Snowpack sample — Rabbit Ears Pass, Jackson County, Colorado, USA (12/17/25, 1:08 PM MST)
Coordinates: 40.387, -106.625
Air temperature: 34 °F
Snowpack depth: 46 cm
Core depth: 40 cm
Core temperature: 28.4 °F
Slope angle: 6°, slope face: 165°
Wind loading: medium
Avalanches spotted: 0
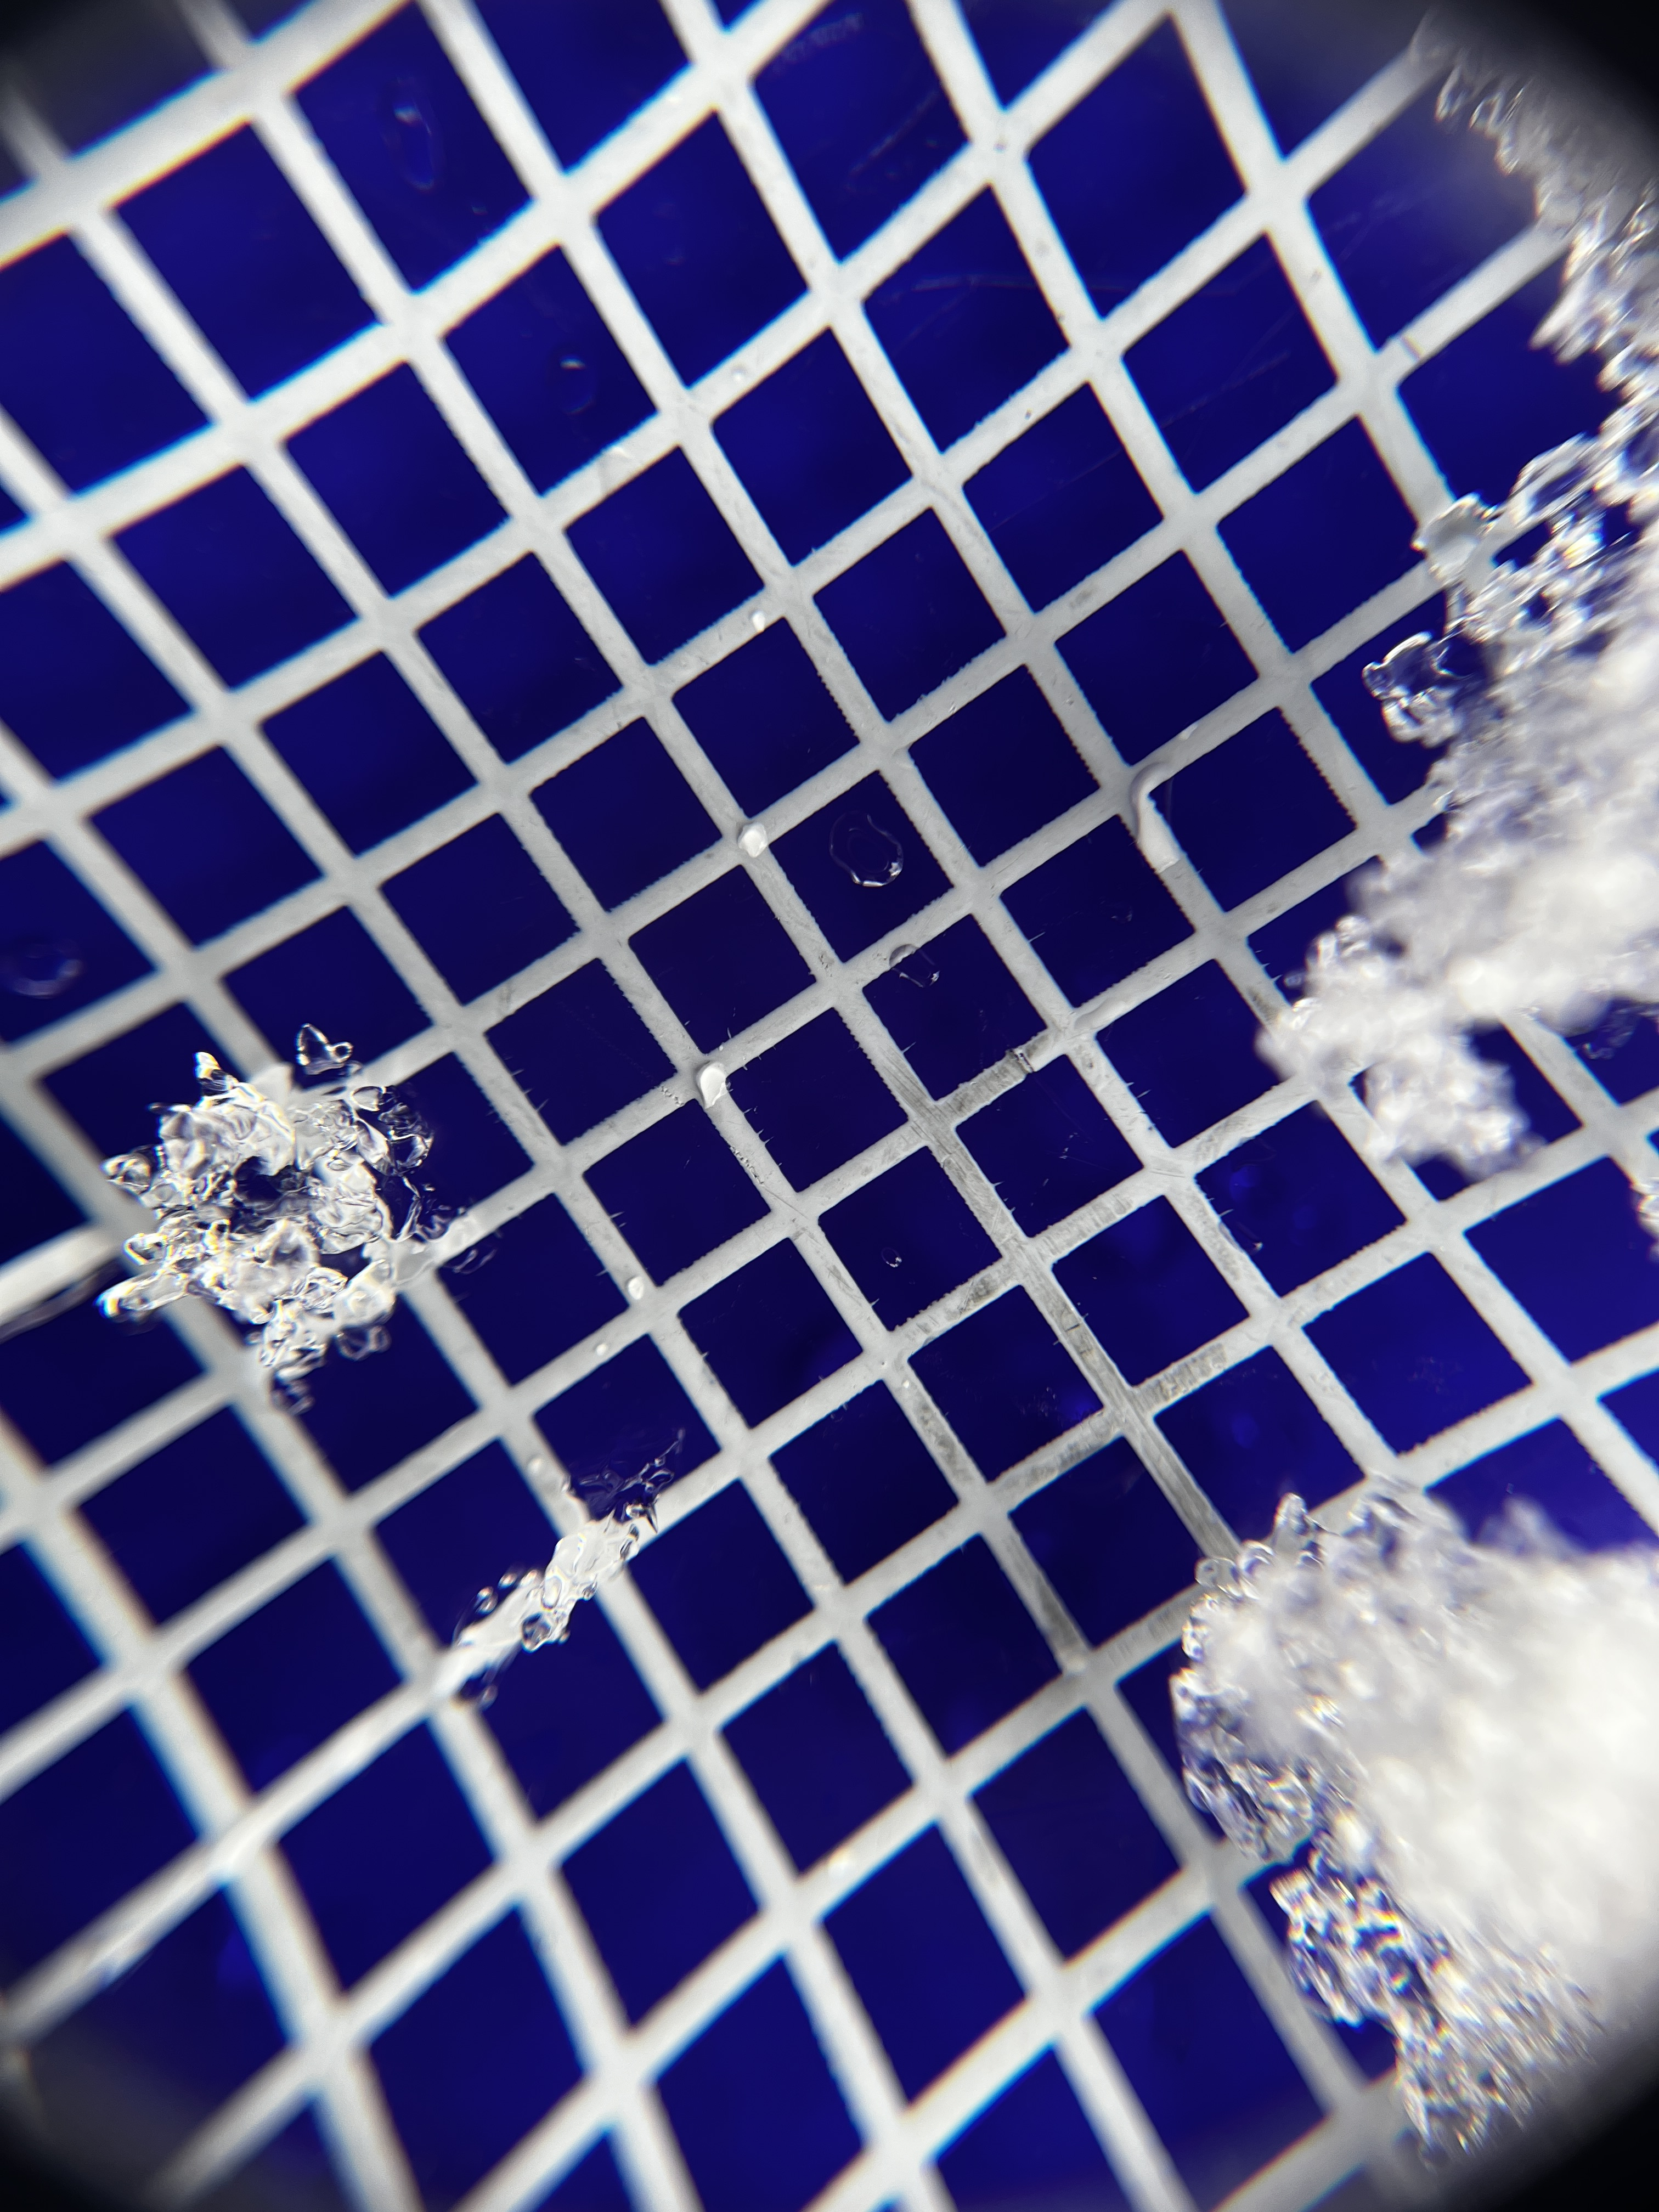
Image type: magnified_profile
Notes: No avalanches spotted nearby, although collected in a meadowy area with minimal risk on this face of the pass.